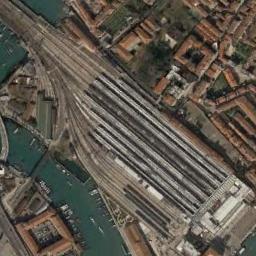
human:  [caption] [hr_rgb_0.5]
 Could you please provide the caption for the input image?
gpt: There are many buildings of different shapes beside the railway station .

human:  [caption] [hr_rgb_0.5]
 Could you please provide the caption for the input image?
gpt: A well-equipped railway station in a crowded city .

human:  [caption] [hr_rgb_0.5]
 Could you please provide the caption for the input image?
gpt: The railway station has lots of railways, Some striped buildings and strains and a river is next to the railway station .

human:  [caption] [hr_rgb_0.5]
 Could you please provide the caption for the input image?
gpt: The railway station is between some buildings and river .

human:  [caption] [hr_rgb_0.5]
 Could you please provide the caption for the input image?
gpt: There are many brown buildings and a river near the railway station .